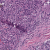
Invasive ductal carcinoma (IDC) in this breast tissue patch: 1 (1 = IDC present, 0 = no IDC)